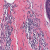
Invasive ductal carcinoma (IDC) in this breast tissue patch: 1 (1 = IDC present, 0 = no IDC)